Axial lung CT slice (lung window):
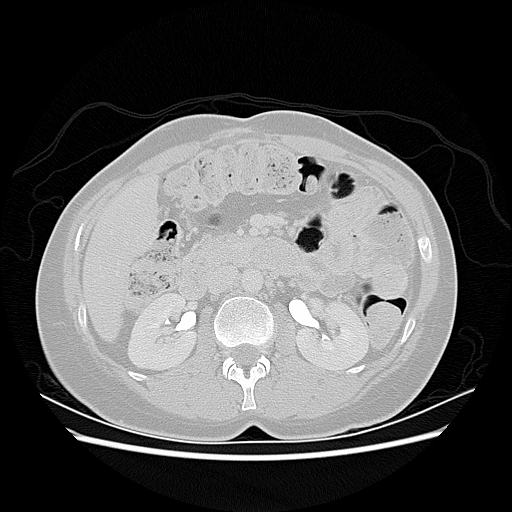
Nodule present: no